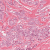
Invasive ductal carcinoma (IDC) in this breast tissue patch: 1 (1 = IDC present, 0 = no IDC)